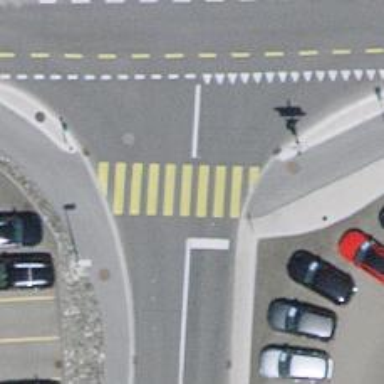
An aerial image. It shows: Road with traffic signals at crossing.